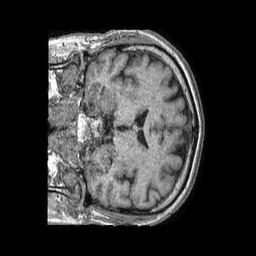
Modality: T1w
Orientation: coronal
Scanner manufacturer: philips
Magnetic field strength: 1.5 T
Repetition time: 0.00763 s
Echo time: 0.003469 s